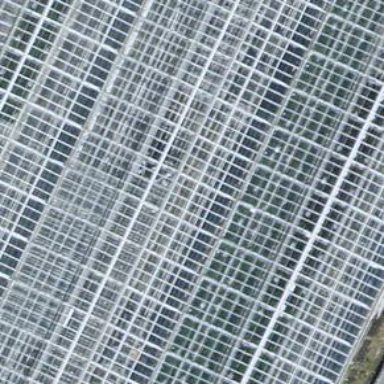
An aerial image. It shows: Greenhouse.